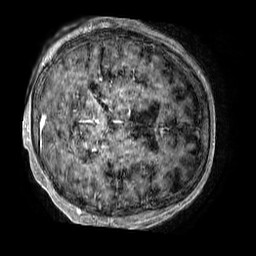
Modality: T1w
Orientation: axial
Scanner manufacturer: philips
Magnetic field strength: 3 T
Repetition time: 0.006854 s
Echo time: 0.003089 s